Question: I have an issue error Message with VLOOKUP and LOOKUP function, as it is shown on the image I can't find out where is the error, can you help me guys

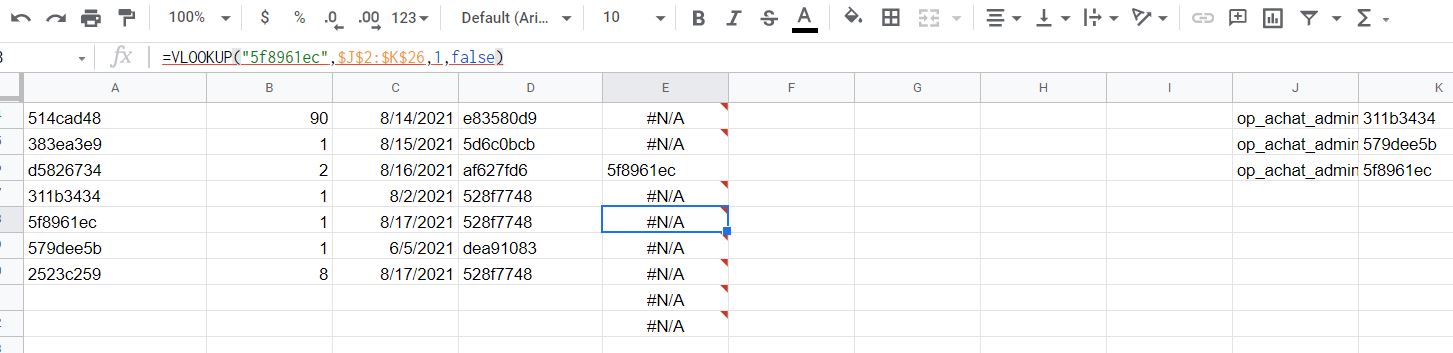
Answer: The value you look up must be found in the first column of the vlookup range.
You can try reordering the columns in an virtual array. For the highlighted cell (in the image you shared) that would make the formula:
'''
=VLOOKUP("5f8961ec", {$K$2:$K$26, $J$2:$J$26}, 2, false)
'''
Of course, you can also replace the value '5f8961ec' with a cell reference.